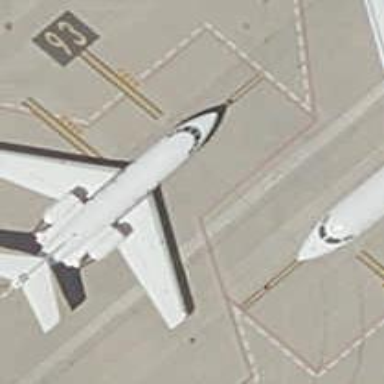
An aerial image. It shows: Airport parking position.